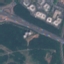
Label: Highway